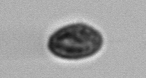
Label: Pseudochattonella_farcimen